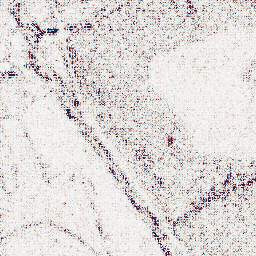
Category: wavelet
Decomposition family: wavelet_biorthogonal
Decomposition parameters: wavelet: bior5.5
level: 1
Upsampling method: linear_exact
Upsampling parameters: scale: 2
Upsampling scale: 2